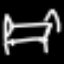
Label: bed